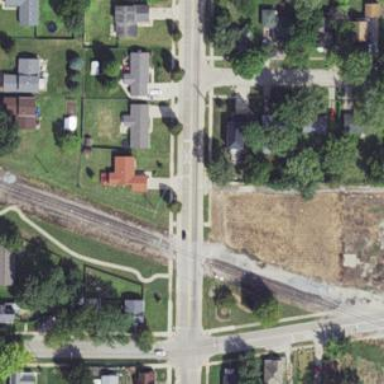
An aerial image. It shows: Railway crossing.